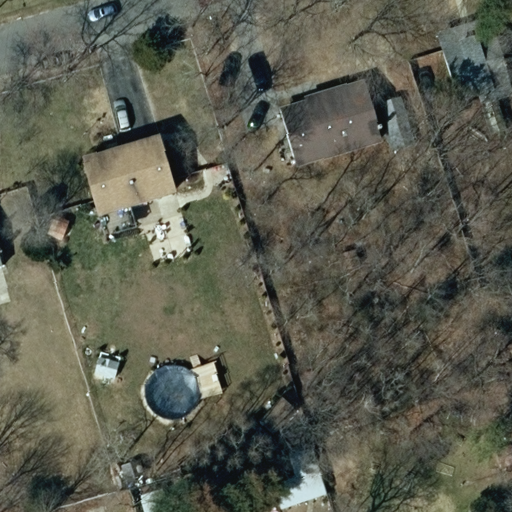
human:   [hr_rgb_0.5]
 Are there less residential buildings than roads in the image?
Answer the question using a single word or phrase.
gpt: no

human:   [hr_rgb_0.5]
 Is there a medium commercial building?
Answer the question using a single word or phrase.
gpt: no

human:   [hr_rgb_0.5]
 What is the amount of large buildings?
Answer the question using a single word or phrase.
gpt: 0

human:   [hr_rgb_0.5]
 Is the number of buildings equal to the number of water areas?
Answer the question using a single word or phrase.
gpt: no

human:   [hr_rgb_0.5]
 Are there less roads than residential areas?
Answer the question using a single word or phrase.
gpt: no

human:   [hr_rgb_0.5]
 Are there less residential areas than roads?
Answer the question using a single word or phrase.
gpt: no

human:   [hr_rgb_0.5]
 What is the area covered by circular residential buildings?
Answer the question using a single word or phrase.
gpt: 0m2

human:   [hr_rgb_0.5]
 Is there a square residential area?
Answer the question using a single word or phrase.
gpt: no

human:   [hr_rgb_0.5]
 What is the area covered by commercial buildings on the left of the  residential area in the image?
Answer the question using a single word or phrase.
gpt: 0m2

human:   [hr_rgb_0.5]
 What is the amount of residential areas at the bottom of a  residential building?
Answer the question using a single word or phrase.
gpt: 0

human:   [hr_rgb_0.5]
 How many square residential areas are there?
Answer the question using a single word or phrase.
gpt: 0

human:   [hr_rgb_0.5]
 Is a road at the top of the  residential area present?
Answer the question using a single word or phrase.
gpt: no

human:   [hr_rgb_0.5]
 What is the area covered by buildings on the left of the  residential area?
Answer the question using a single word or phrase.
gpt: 748m2

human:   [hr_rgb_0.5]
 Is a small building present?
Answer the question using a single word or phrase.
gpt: yes

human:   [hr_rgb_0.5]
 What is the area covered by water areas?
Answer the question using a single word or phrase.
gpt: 0m2

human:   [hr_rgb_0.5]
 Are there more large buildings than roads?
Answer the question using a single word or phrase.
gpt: no

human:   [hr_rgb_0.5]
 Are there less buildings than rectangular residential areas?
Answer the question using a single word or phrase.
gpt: no

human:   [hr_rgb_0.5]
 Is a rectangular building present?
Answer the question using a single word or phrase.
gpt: yes

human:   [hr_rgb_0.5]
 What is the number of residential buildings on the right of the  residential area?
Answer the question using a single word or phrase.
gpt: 0

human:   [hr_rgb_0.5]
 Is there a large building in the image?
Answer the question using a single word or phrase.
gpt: no

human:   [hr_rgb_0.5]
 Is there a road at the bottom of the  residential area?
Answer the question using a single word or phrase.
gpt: yes

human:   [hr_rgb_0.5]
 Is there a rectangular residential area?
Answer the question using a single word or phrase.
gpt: yes

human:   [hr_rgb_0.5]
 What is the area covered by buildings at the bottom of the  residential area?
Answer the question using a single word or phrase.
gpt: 748m2

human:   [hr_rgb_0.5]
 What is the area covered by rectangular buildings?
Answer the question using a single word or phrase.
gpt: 57m2

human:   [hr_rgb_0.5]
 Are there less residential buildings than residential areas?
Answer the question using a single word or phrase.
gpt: no

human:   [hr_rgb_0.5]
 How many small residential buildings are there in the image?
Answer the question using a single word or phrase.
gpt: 1

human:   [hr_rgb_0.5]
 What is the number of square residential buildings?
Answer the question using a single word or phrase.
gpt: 0

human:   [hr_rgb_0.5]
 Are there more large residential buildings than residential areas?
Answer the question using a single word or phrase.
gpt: no

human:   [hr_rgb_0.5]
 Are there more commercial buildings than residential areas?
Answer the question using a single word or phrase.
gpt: no

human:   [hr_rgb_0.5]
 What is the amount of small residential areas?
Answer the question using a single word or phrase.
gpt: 0

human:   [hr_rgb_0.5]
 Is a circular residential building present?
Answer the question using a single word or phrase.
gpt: no

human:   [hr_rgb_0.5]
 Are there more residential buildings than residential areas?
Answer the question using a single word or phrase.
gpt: yes

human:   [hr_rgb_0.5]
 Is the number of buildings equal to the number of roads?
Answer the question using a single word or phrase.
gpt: no

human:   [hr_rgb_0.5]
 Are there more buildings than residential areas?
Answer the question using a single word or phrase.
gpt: yes

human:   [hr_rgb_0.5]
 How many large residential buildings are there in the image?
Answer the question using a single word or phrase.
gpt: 0

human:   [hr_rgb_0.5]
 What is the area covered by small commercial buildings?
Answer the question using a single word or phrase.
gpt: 0m2